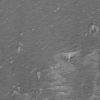
Label: not_dusty